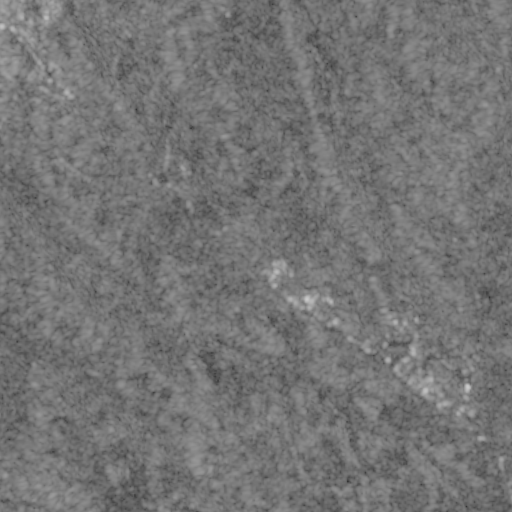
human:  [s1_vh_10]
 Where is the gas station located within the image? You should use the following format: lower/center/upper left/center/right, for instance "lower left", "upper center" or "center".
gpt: The gas station is located in the lower right of the image.
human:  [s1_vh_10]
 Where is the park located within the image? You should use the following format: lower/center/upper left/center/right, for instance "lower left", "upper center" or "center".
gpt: The park is located in the upper left of the image.
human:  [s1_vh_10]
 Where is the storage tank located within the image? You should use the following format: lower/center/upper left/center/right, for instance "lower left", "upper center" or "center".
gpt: The storage tank is located in the upper left of the image.
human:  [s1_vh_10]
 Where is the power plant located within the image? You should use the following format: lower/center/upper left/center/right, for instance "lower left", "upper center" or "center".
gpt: There is no power plant in the image.

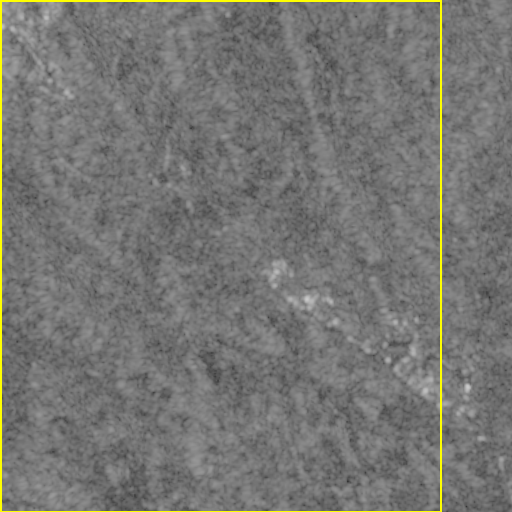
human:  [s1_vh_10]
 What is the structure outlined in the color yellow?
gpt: The structure outlined in yellow is a parking lot.
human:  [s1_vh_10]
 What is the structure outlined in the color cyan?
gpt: There is no cyan outline.